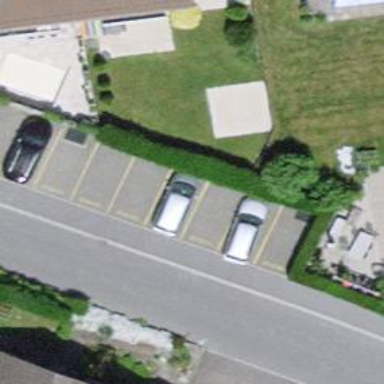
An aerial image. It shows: Street side parking area.